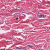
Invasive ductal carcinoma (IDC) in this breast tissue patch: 0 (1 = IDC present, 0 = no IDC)